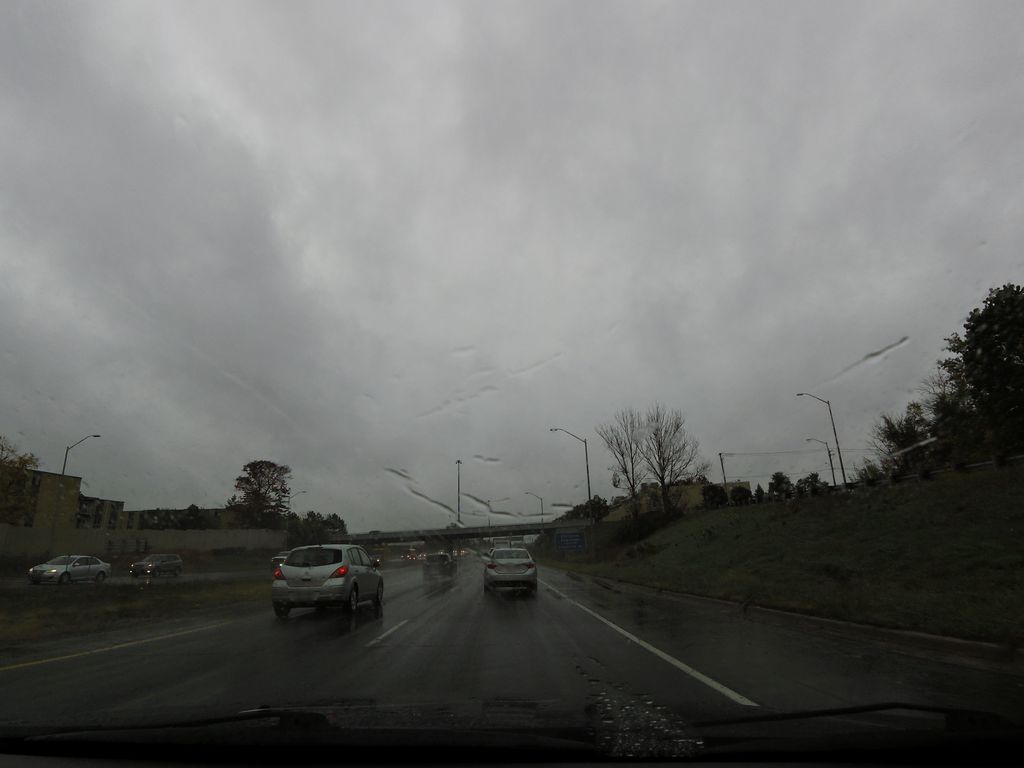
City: kitchener-waterloo